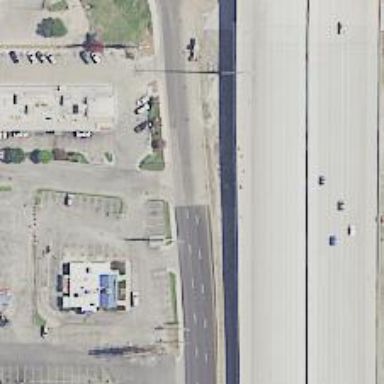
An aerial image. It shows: Secondary road with frontage road alongside.